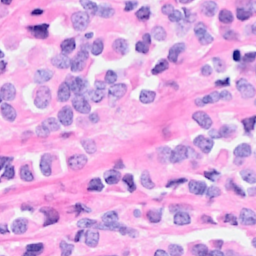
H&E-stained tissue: Breast